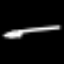
Label: pencil